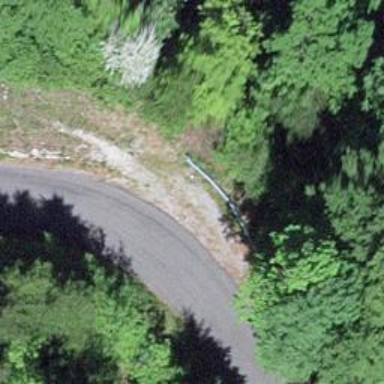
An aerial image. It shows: Path.